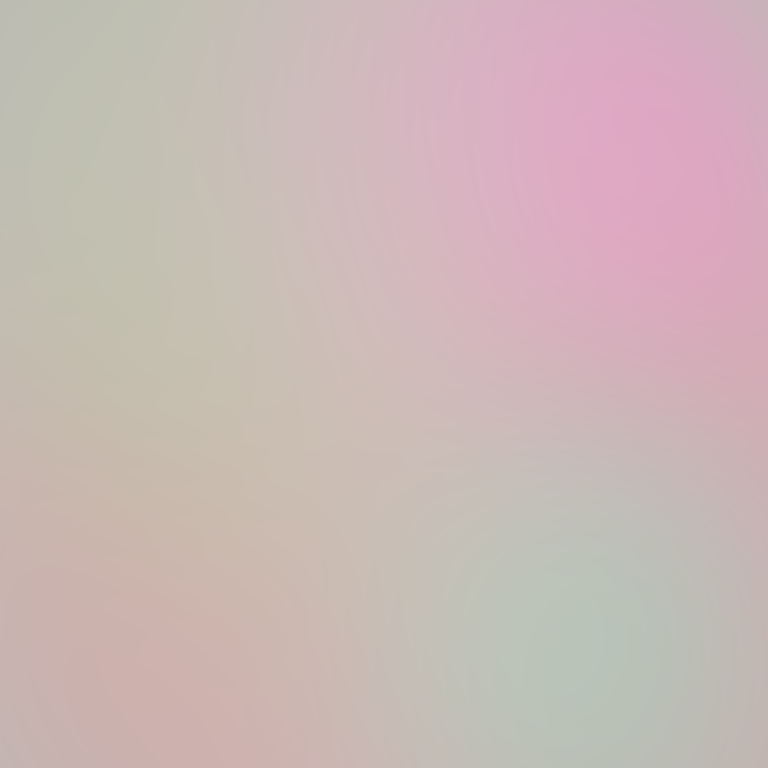
Abstract light effect, smooth blend from soft pink to pale green, serene atmosphere, diffuse light, no room, no furniture, no objects.